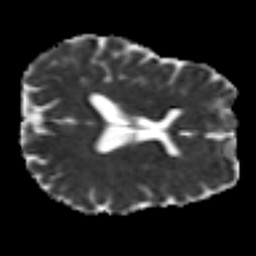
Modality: MD
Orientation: axial
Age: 50
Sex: female
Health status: ill
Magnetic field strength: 3 T
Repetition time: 8.4 s
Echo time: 0.0926 s